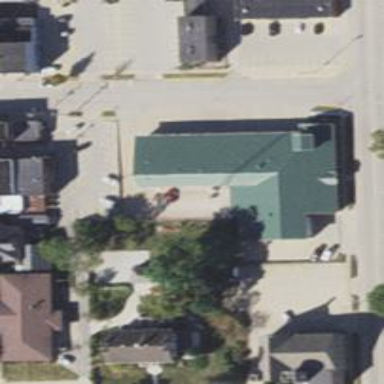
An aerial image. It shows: Fire station building.